Interaction volume radius: 5 \u00c5
Interaction volume height: 10 \u00c5
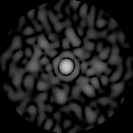
Disorder parameter: 0.8541